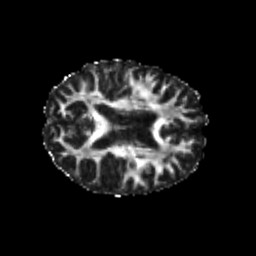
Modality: FA
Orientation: axial
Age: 24
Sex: female
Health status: healthy
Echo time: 0.074 s